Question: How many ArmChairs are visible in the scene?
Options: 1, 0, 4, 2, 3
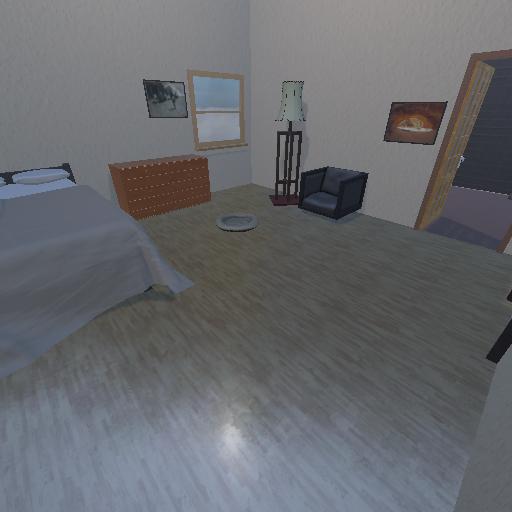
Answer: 1